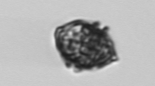
Label: Kryptoperidinium_triquetrum